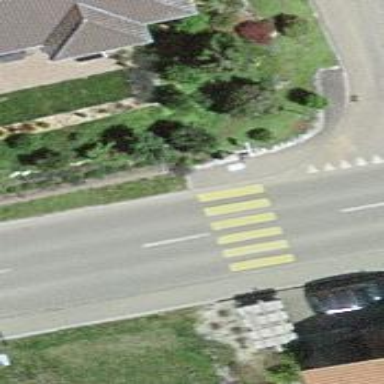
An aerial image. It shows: Uncontrolled zebra crossing.